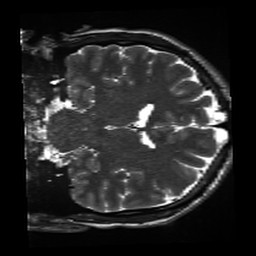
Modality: inplaneT2
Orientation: coronal
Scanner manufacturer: siemens
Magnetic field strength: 3 T
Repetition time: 11 s
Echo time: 0.059 s